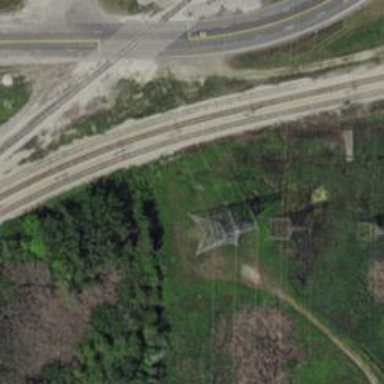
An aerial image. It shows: Power tower.